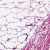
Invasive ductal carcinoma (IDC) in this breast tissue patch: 0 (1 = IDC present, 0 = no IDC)